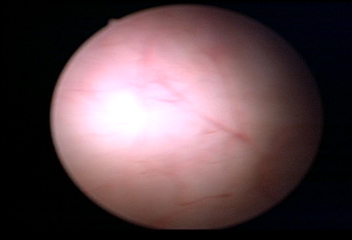
Modality: WLC
Class: Normal mucosa
Bladder cancer association: No